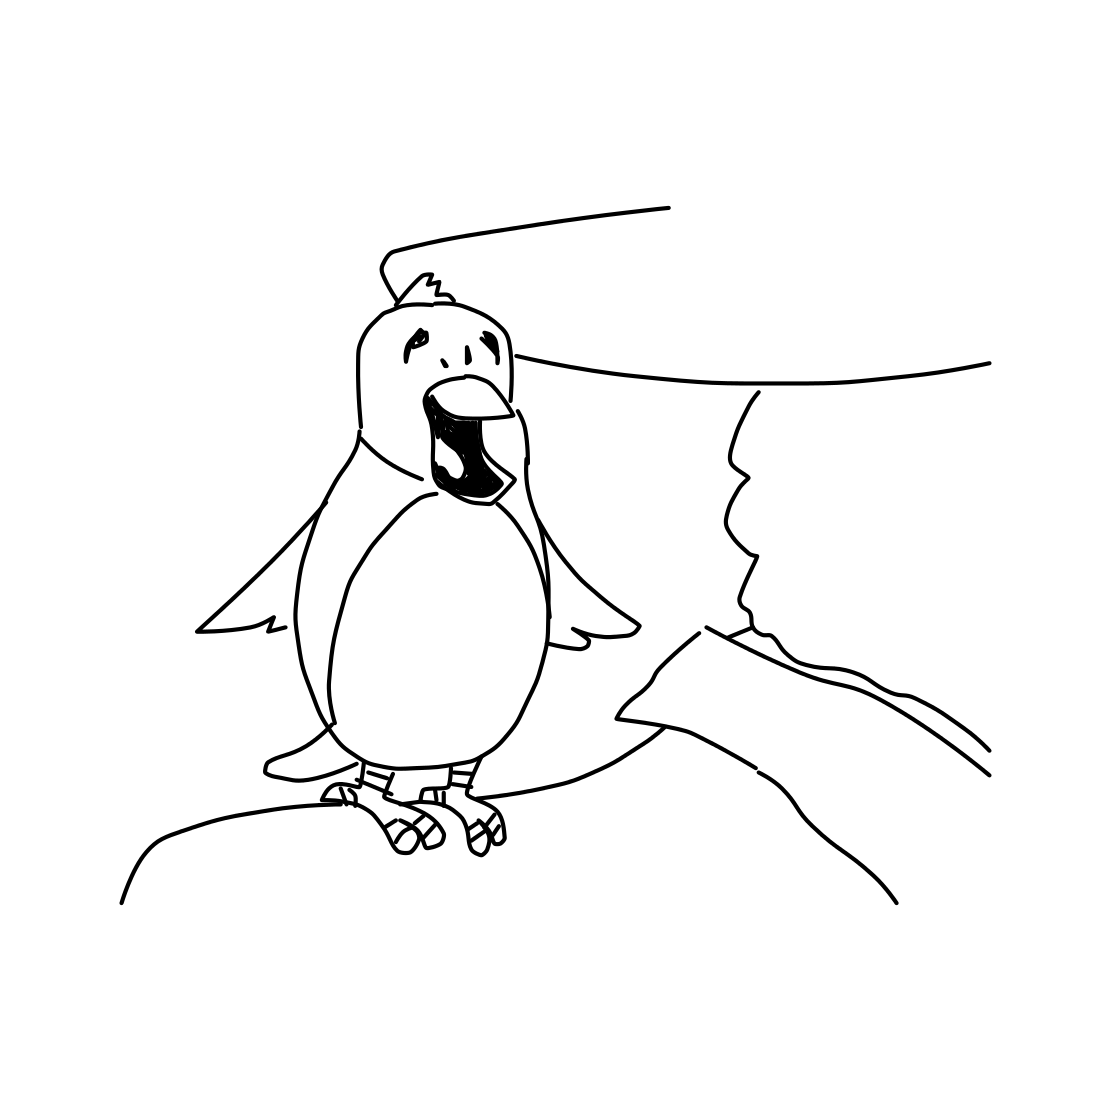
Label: parrot